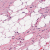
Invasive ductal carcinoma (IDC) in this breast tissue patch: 0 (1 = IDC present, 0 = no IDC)